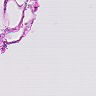
Metastatic tissue present: no